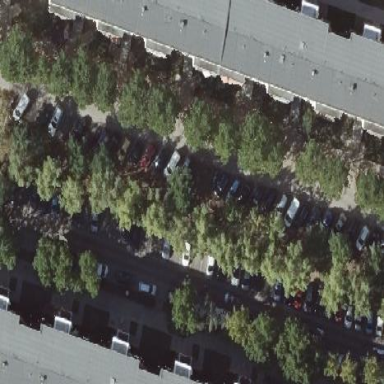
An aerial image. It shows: Street side parking available for residential area.